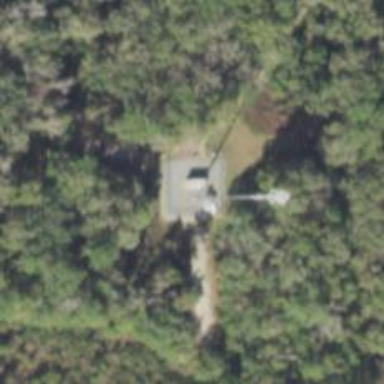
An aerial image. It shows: Man-made mast used for communication purposes.